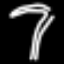
Label: palm tree